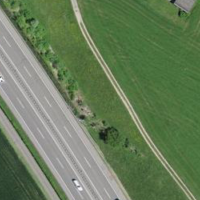
EUNIS habitat code: 57
Species observed at this site:
Milvus milvus
Buteo buteo
Falco tinnunculus